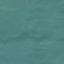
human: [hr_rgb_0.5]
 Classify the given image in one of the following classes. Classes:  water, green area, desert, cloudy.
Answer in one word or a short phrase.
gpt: water